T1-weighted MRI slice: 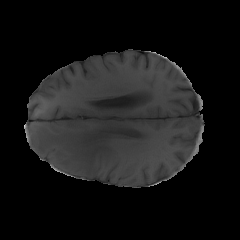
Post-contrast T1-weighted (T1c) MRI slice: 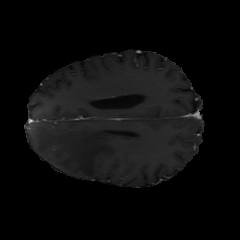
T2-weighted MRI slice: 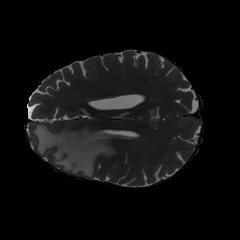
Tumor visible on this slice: yes